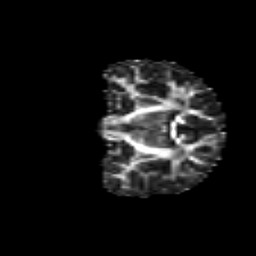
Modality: FA
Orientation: coronal
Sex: male
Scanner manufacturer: siemens
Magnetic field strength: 3 T
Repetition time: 5 s
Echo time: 0.071 s